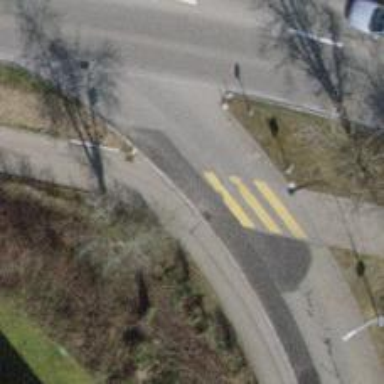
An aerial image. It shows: Marked zebra crossing on the road.